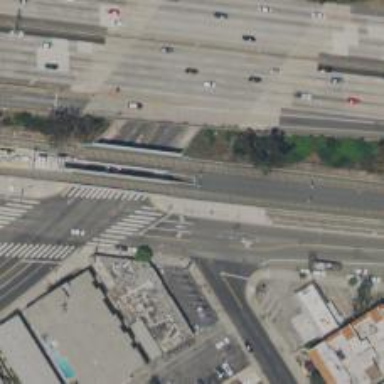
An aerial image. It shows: Light rail bridge with electrified contact line.